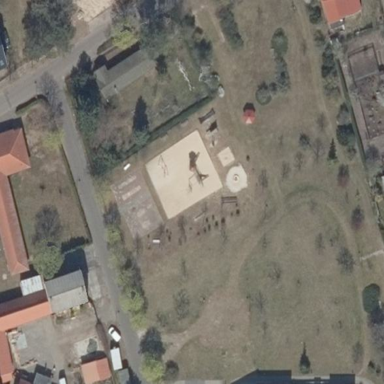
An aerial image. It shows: Playground area for leisure land.